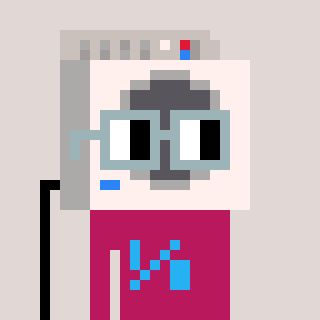
a pixel art character with square dark gray glasses, a washing machine-shaped head and a darkpink-colored body on a warm background